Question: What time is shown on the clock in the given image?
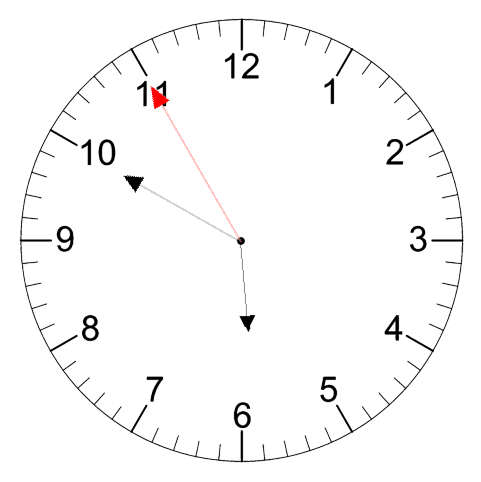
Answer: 05:49:55